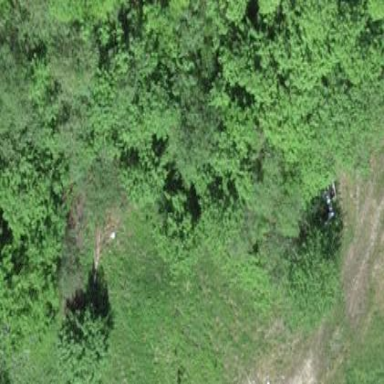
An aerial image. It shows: Deciduous broadleaved scrub.